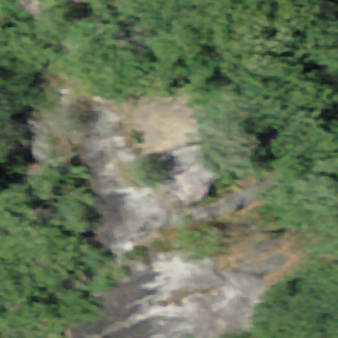
Label: bouldering_area